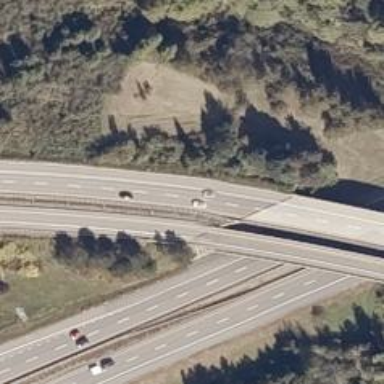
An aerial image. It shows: Bridge over motorway link with asphalt surface.